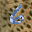
Label: 6